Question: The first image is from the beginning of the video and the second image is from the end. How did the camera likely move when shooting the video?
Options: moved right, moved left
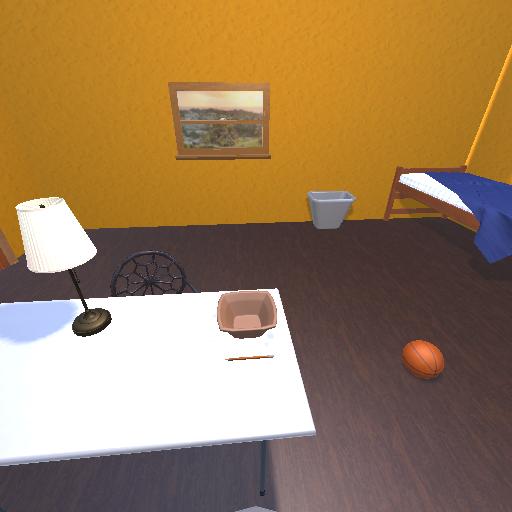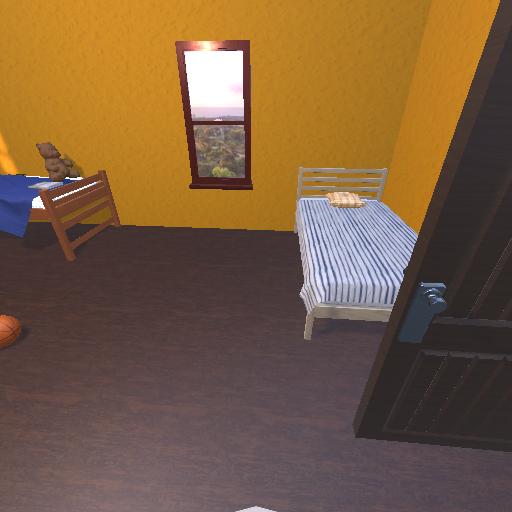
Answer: moved right